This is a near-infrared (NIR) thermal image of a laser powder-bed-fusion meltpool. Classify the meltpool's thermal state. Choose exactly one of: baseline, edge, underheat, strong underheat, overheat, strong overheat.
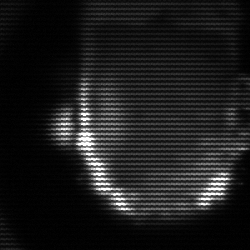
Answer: baseline